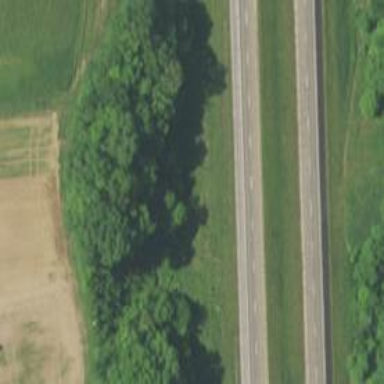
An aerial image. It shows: This image shows trunk highway that functions as expressway.